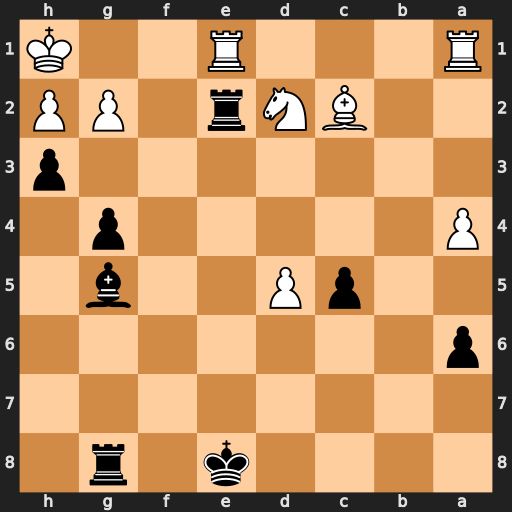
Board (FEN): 4k1r1/8/p7/2pP2b1/P5p1/7p/2BNr1PP/R3R2K
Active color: b
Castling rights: -
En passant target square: -
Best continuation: hxg2+ Kg1 Be3#